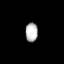
Tissue: lung
Cell type: Fibroblasts
Senescence score: 0.5686
Nuclear area (px): 232
Mean DAPI intensity: 181.19